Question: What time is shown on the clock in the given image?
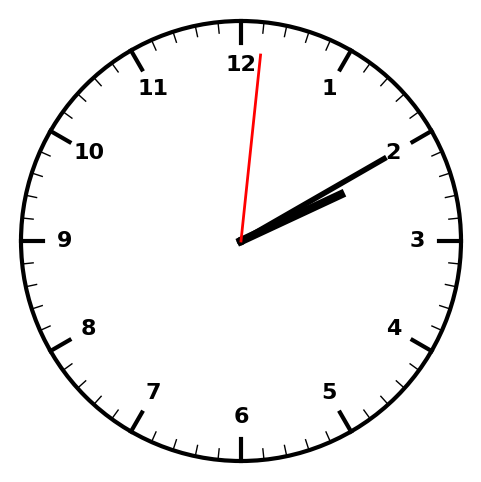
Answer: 02:10:01